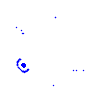
Particle: electron